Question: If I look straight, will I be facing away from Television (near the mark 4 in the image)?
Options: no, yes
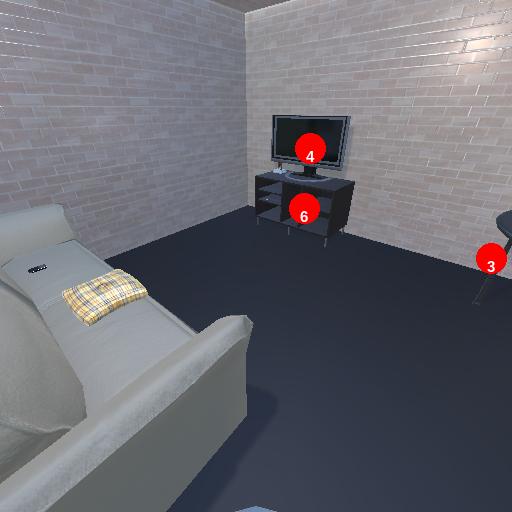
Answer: no